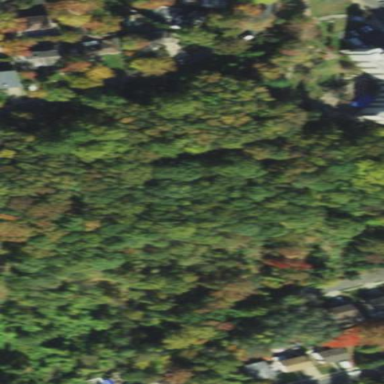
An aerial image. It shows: Nature reserve within forested area.